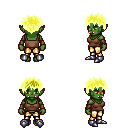
a pixel art fantasy rpg character, female body template, orc, green skin, brown pirate shirt, gold greaves, gold bedhead hairstyle, cloth bracers, metal boots, four views (front, back, left, right), 2x2 character sprite sheet, small pixel art, hard edges, no anti-aliasing